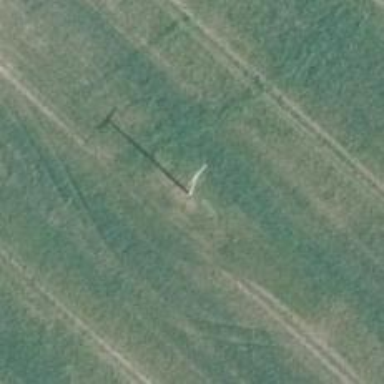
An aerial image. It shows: Power pole.